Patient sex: F
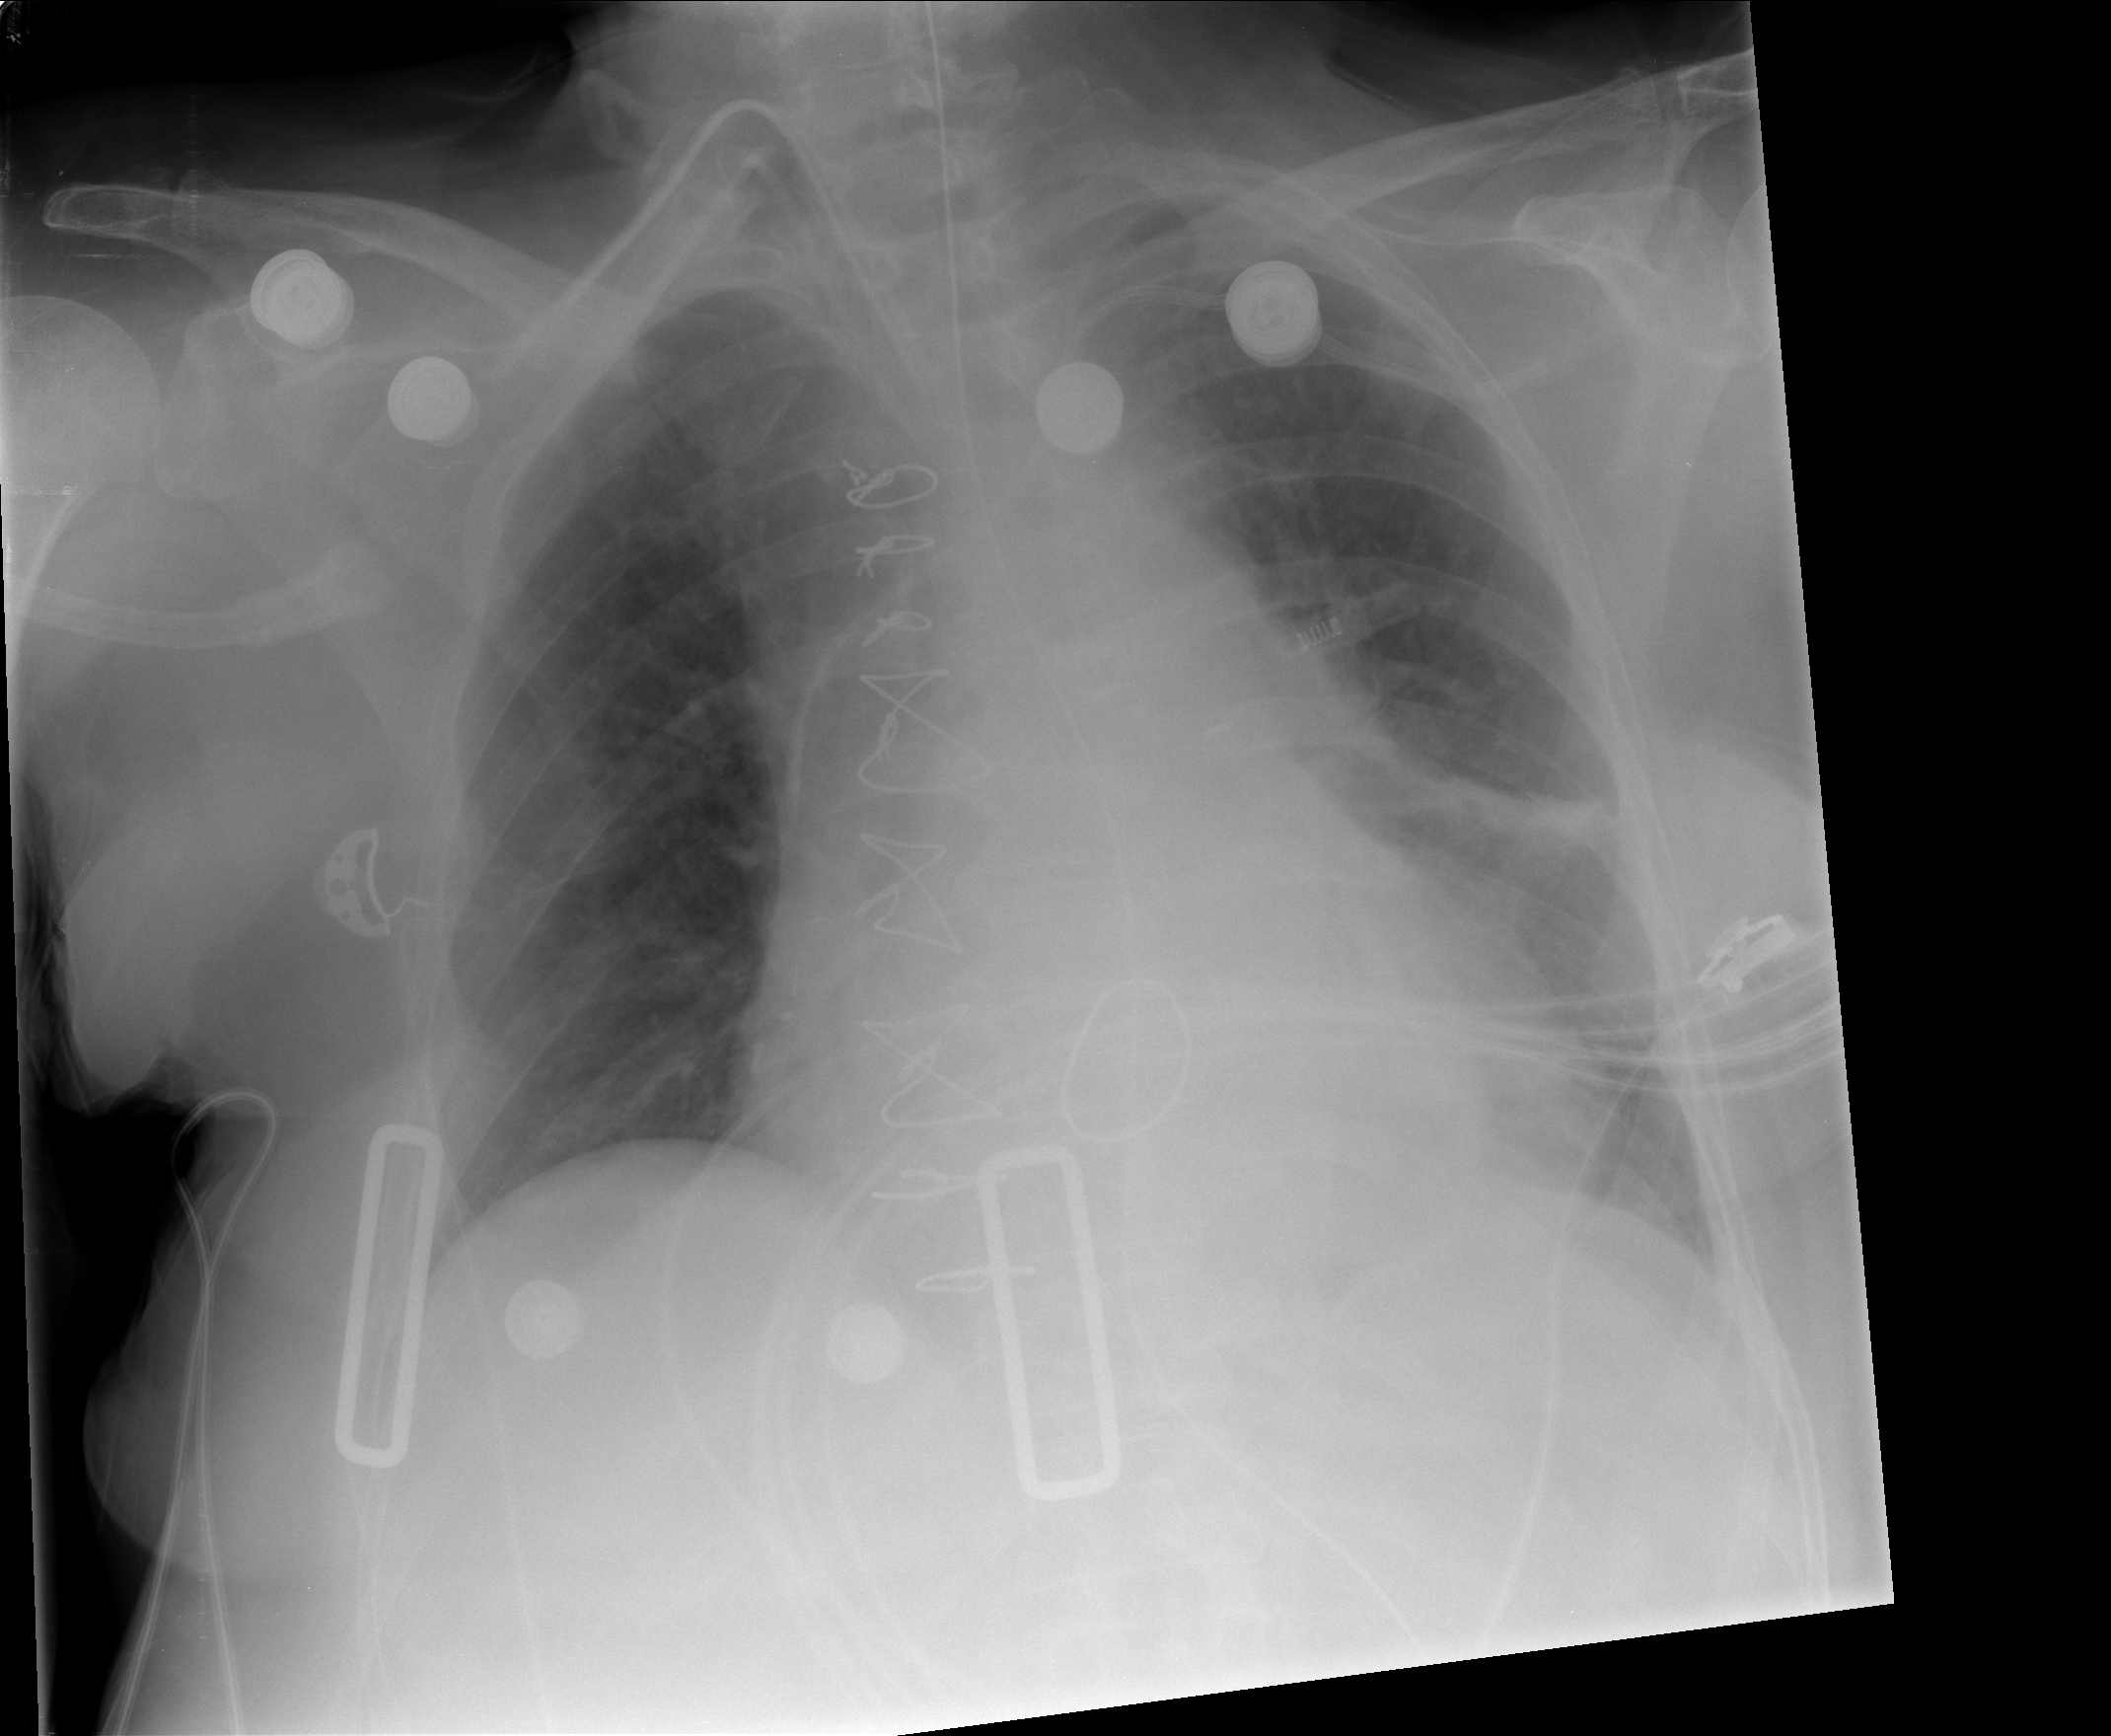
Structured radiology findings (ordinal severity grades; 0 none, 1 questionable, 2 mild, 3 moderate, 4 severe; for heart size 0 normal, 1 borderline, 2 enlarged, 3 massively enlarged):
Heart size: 1
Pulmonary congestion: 0
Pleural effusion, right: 0
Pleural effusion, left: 2
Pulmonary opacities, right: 0
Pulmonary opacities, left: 0
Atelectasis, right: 0
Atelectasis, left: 1